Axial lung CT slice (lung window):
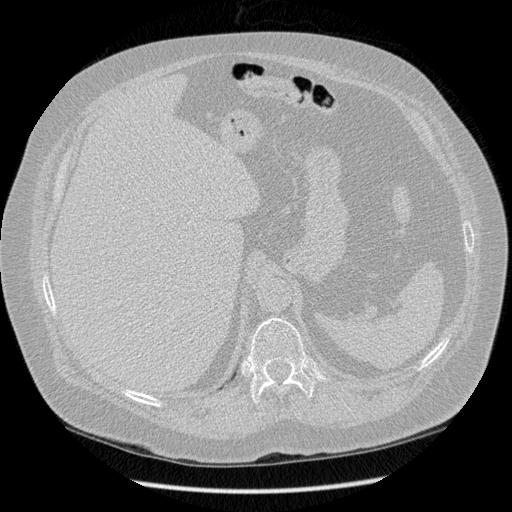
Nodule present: no